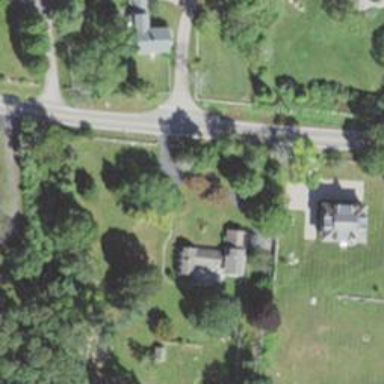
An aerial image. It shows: Residential driveway serving as service road.